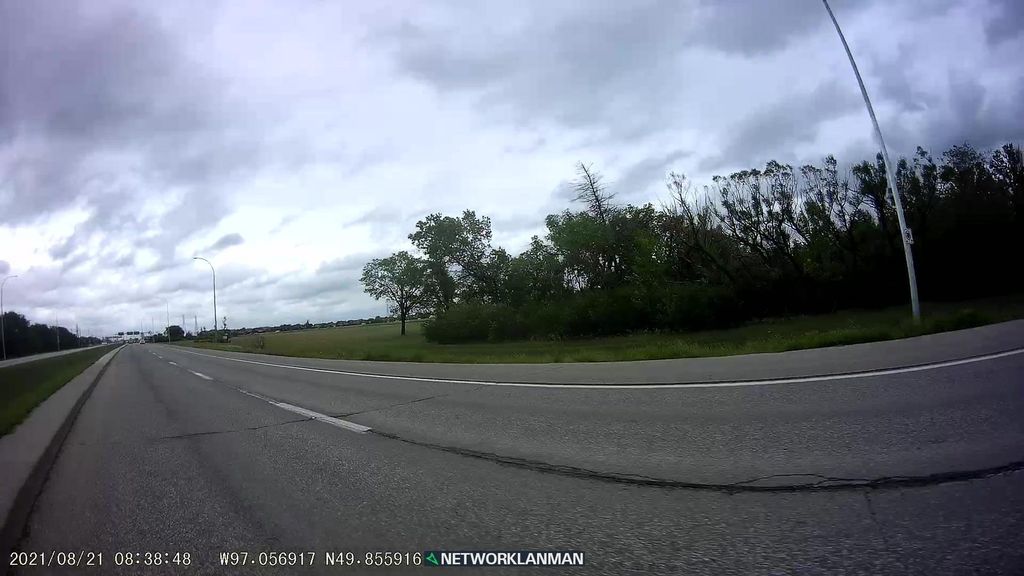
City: winnipeg